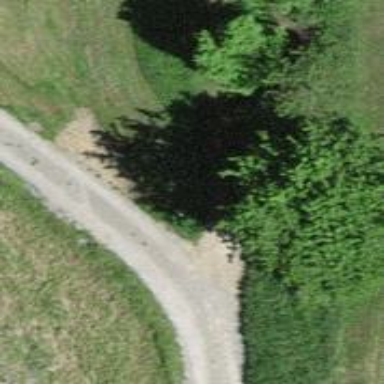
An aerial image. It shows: Unclassified road with gravel surface.